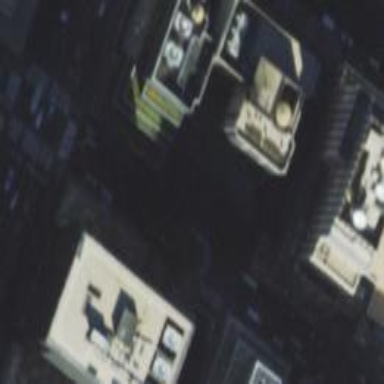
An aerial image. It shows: Hotel building.